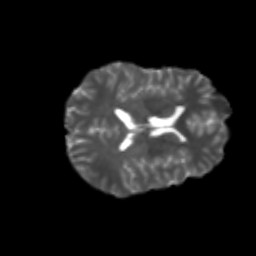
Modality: T2w
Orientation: axial
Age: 24
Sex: male
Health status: healthy
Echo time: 0.074 s